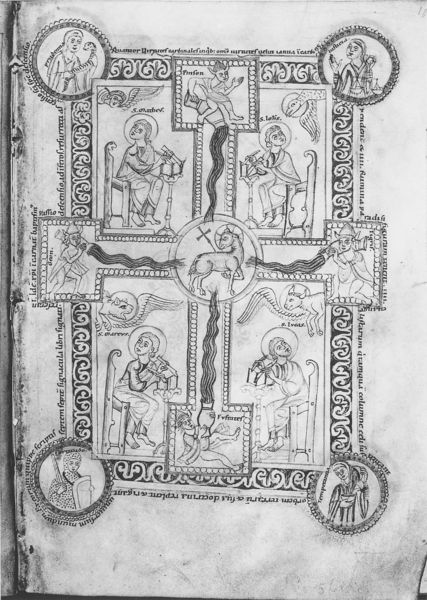
Titel: Zwiefaltener Kollektar
Institution: Stuttgart, Württembergische Landesbibliothek
Schlagwörter: adler, schwarz, mensch, kreis, schrift, lamm, buch, kreuz, druck, seite, illustration, dämon, teufel, mönche, schreiber, stier, viereck, handschrift, ochs, keltisch, apostel, evangelisten, evangeliar, lamm christi, illumination, bilderhandschrift